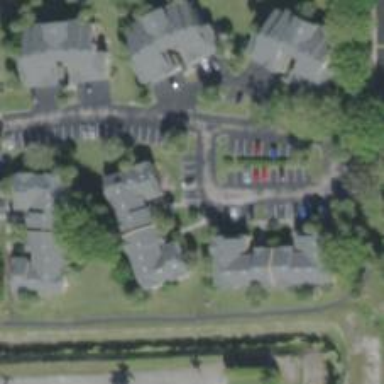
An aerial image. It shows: Parking space is available.